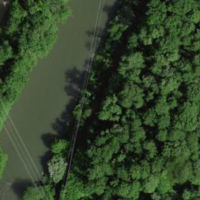
EUNIS habitat code: 41
Species observed at this site:
Prunus spinosa